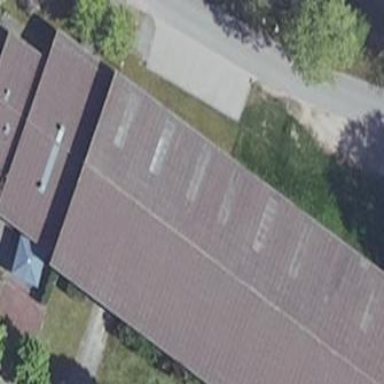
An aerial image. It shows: Building with gabled roof.